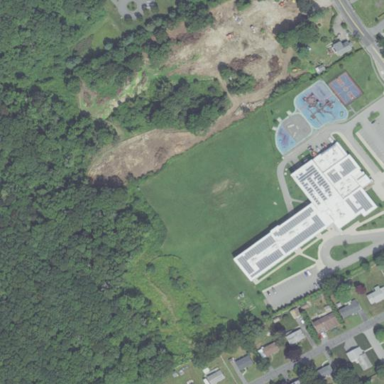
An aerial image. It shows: School.